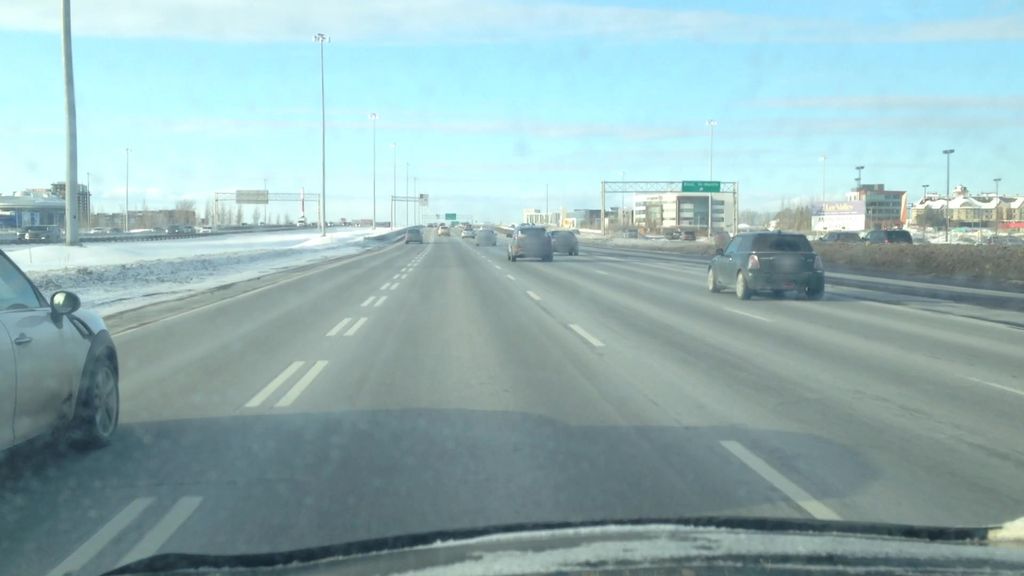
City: montreal